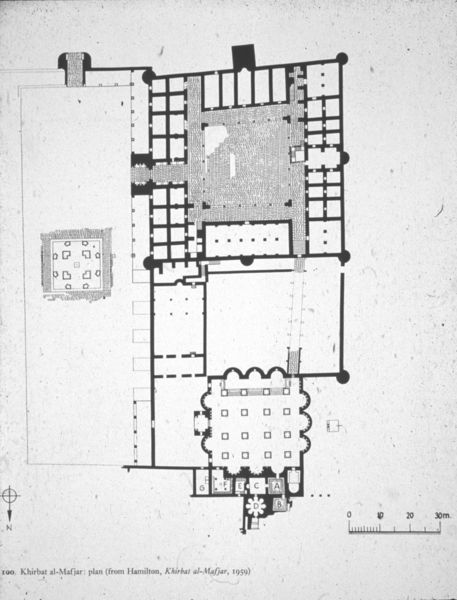
Titel: Grundriss der Anlage
Standort: Jericho (Palästina)
Institution: Khirbat al-Mafjar (Umayyaden-Palast)
Schlagwörter: weiß, bäume, fenster, frankreich, grau, hell, pfeiler, schwarz, skizze, stützen, säule, säulen, tür, zeichnung, zimmer, gebäude, haus, park, schloss, architektur, häuser, kirche, blatt, england, brunnen, turm, garten, schrift, papier, italien, türen, grafik, hof, saal, treppe, zahlen, durchgang, tor, umriss, halle, aufsicht, foto, rechtecke, punkte, wände, eingang, eingänge, erker, gang, innenhof, kloster, moschee, orient, rechteck, palast, draufsicht, druck, schnitt, schwarzweiss, stich, text, buchstabe, buchstaben, beschriftung, räume, entwurf, rom, buchseite, quadrate, portal, tore, karte, zahl, mauern, apsis, mönch, mönche, plan, konche, schief, querschnitt, geometrie, arabien, islam, türkei, beschreibung, höfe, säulengang, grundriss, kreuzgang, massstab, aufriss, palästra, etage, architekturzeichnung, profanbau, bauplan, erdgeschoss, lageplan, durchgänge, skala, masstab, raumaufteilung, blaupause, planung, istanbul, maurisch, himmelsrichtungen, windrose, rechtwinklig, zugänge, hamilton, schneidmarke, verzogen, nordpfeil, a, d, c, arabsich, grundruss, 1959, zentraklbau, türe3n, khirbat, khirbat al-mafjar, kammen